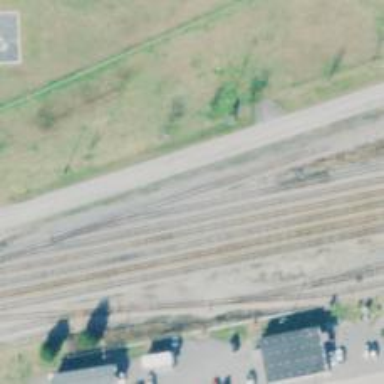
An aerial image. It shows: Rail spur service.